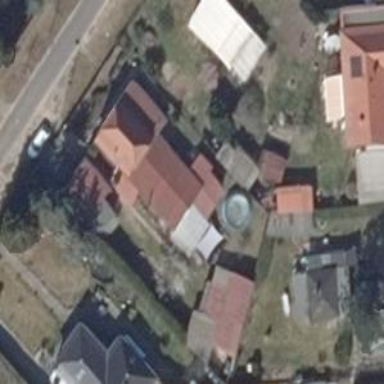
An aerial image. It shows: Detached building.